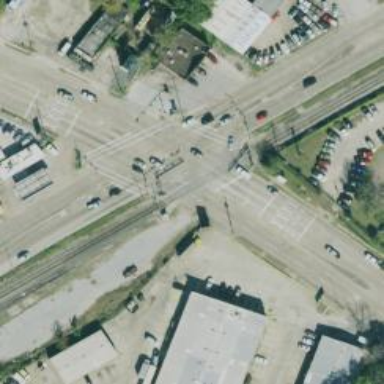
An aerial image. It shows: Level crossing with lights at railway intersection.